Question: Like the title says, the app's icon is present in the launcher, in the settings app, and in App Info, but missing in the recent apps screen where it shows up like this instead:

Any ideas on what could be causing this?
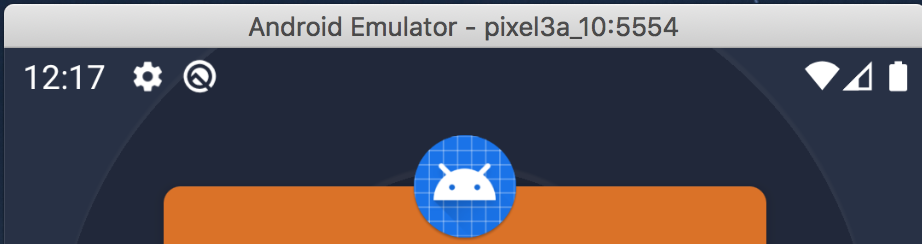
Answer: It's stupid -- but restarting the emulator fixes it. If your app icon is showing up everywhere else then it's not a problem with your app so don't worry about it.